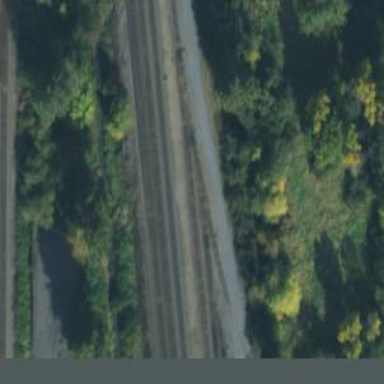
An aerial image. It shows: Railway yard used for servicing trains.